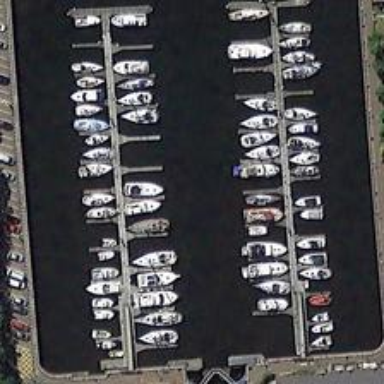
Many orderly boats are in a port surrounded by green trees and buildings .